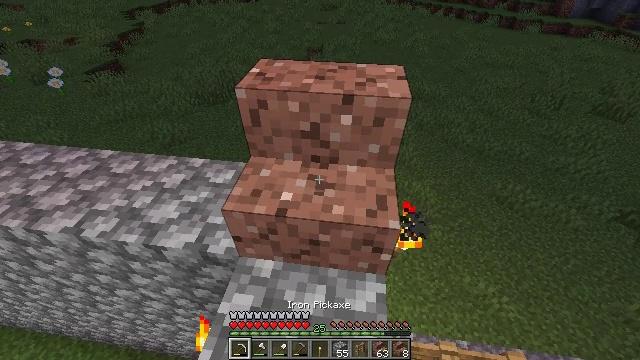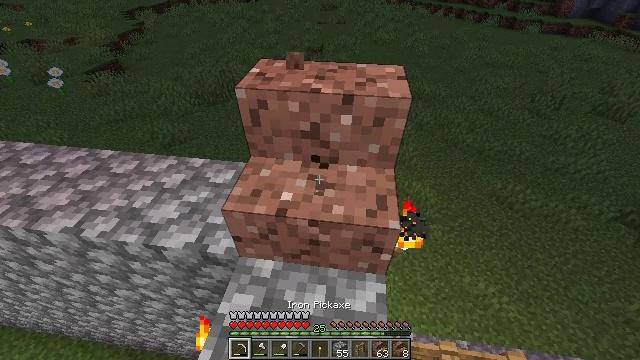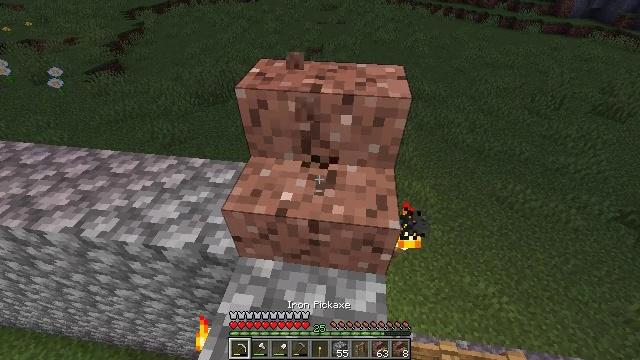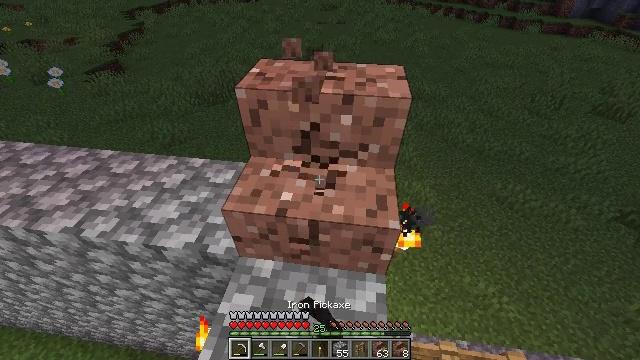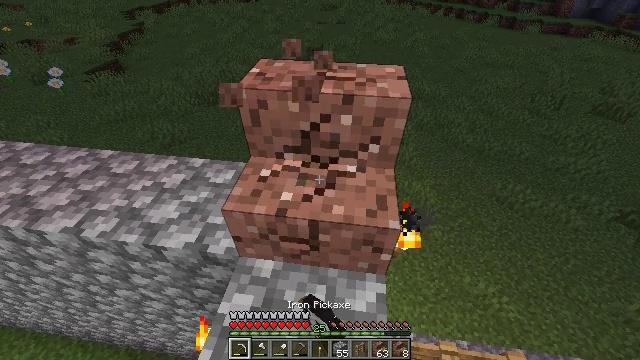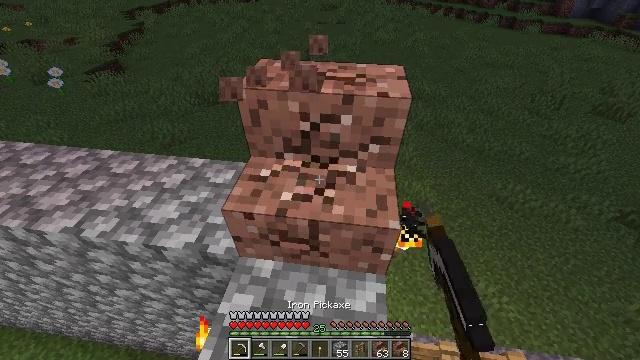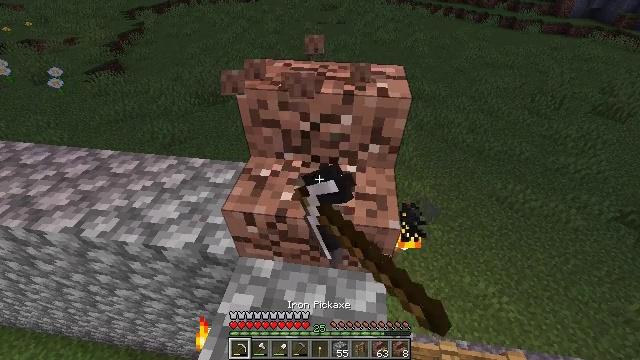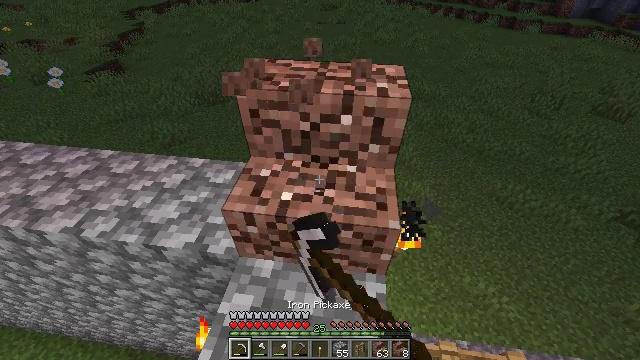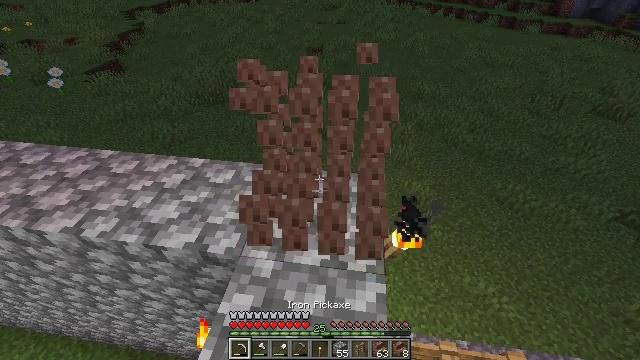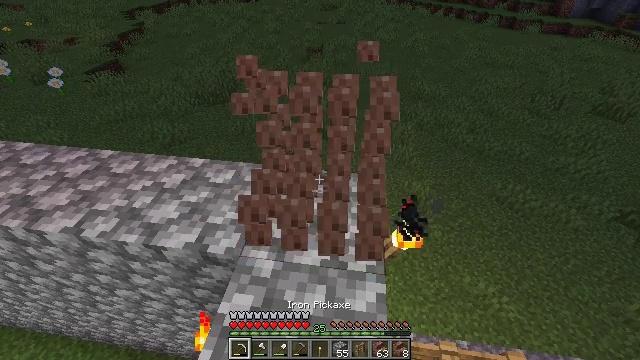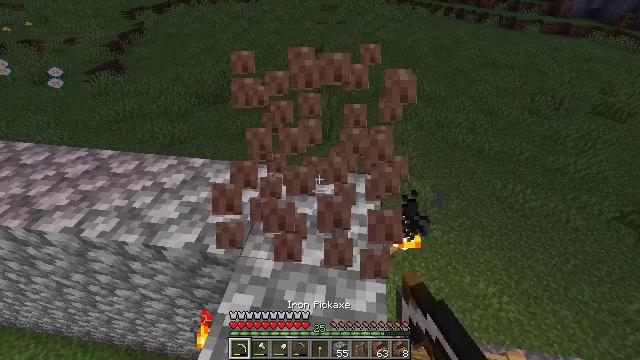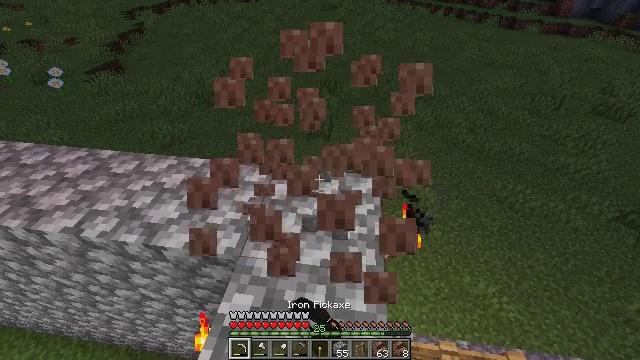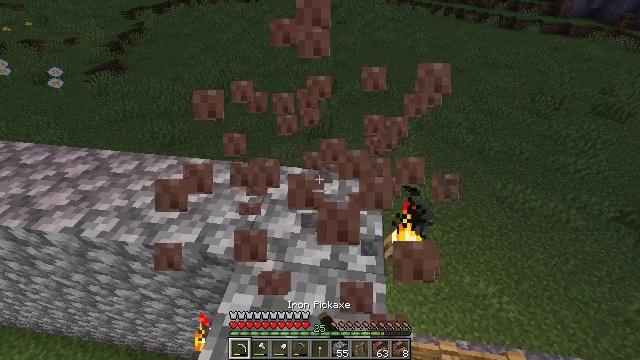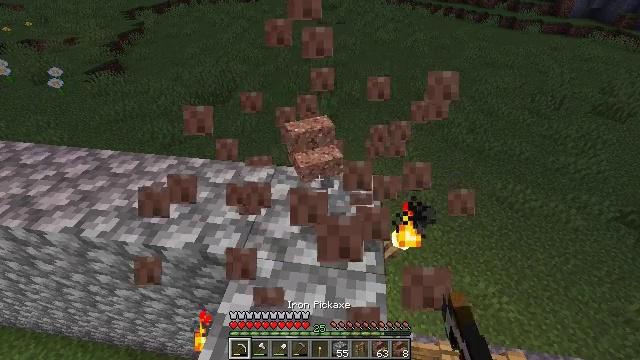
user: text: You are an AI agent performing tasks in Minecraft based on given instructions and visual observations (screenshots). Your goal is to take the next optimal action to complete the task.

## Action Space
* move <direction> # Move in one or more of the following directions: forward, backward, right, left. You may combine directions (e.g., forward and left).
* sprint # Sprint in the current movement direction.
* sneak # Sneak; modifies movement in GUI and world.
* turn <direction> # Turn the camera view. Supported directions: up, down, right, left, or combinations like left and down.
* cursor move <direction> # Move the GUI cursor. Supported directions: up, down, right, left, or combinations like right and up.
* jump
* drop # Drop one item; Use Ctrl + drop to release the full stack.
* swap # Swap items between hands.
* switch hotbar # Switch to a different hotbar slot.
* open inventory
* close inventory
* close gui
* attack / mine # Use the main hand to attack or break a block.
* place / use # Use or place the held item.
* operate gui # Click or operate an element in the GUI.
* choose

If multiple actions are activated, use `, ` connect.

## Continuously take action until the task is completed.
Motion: motion action
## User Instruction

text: Break the granite stairs to recycle them.
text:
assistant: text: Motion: attack / mine
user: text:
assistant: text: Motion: attack / mine
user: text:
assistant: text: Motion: attack / mine
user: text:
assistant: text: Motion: attack / mine
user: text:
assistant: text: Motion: attack / mine
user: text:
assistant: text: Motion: attack / mine
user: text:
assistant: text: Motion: attack / mine
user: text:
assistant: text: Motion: attack / mine
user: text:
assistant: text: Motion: attack / mine
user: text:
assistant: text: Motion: attack / mine
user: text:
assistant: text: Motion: attack / mine
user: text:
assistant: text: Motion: attack / mine
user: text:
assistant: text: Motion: attack / mine
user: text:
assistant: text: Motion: attack / mine